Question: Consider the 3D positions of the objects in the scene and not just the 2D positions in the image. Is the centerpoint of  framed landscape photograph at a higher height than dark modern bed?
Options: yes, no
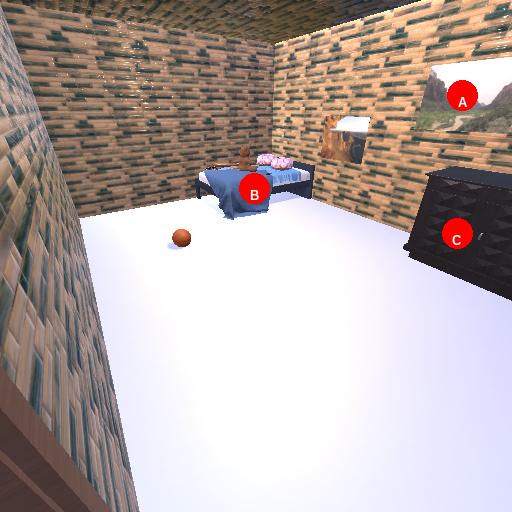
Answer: yes